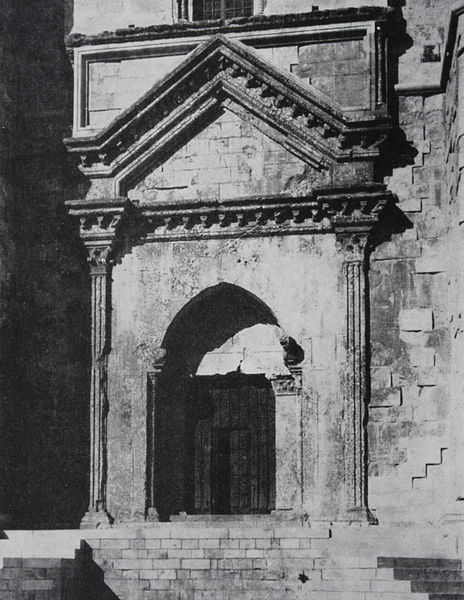
Titel: Eingangsportal
Standort: Bari
Institution: Castel del Monte
Schlagwörter: gestein, schatten, weiß, dreieck, ausschnitt, fenster, grau, holz, licht, pfeiler, schwarz, säule, säulen, tür, gebäude, hochformat, ornament, architektur, barock, stein, steine, kirche, renaissance, ansicht, bogen, fassade, italien, fels, giebel, mauer, ziegel, backstein, steinmauer, türe, pilaster, rundbogen, treppe, detail, verzierung, stufen, tor, halle, foto, fotografie, photographie, eingang, ruine, mauerwerk, druck, schwarzweiss, kapitelle, kathedrale, rom, kapitell, photo, ornamental, fries, dreiecksgiebel, gemäuer, portal, gesims, spitzbogen, giebelfeld, portikus, antik, volute, kannelüren, holztür, korintisch, tympanon, spitzgiebel, tür eingang, frieß, t